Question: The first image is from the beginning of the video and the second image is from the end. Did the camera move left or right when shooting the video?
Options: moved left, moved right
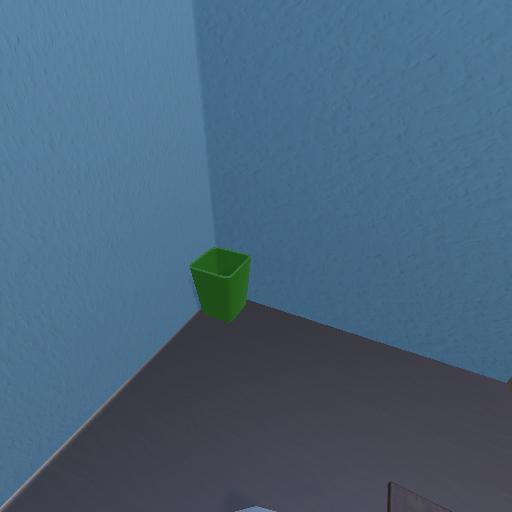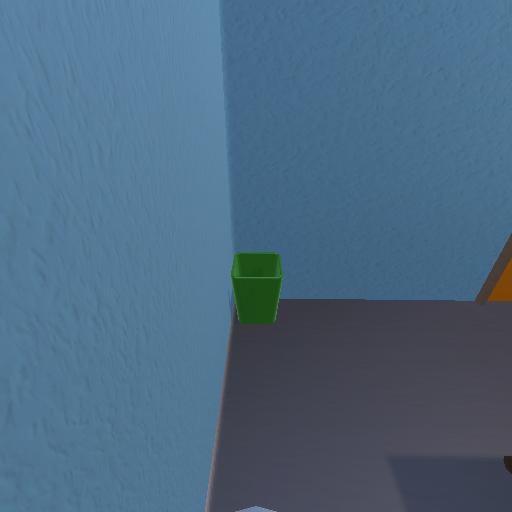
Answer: moved left